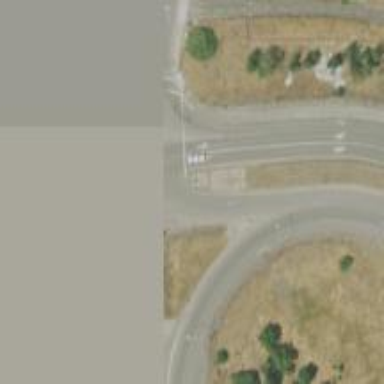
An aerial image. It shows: Solid stop line on the road.